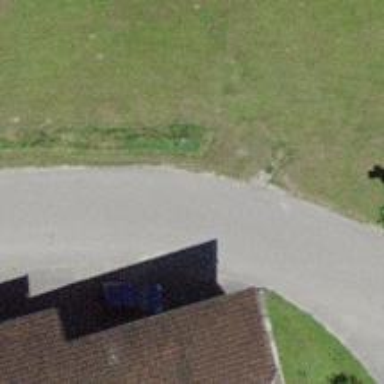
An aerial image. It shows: Asphalt road in residential area.